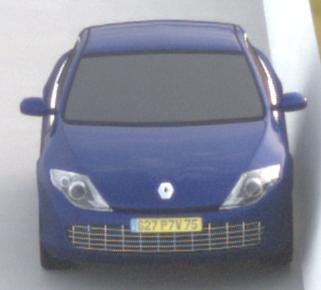
Make: Renault
Model: Laguna Coupé TCe 170
Detailed model: Laguna (III) Coupé
Model produced from: 2010/11
Model produced until: 2011/05
Doors: 2
Color: blue
Road condition: dry road
Daytime: sunrise or sunset
Contrast: low contrast